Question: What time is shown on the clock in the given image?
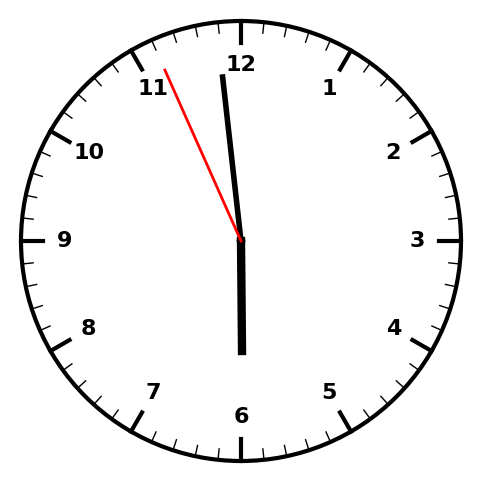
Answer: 05:58:56